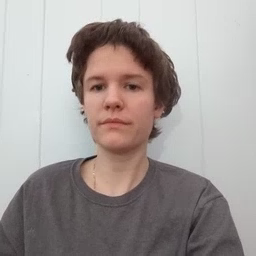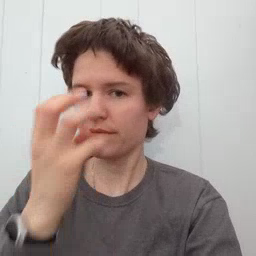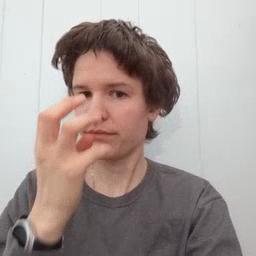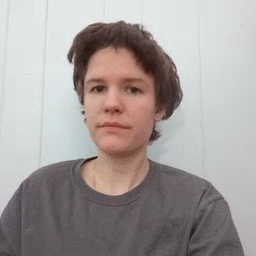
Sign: clown